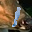
Label: 1